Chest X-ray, AP view. Patient: 58 years old, sex M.
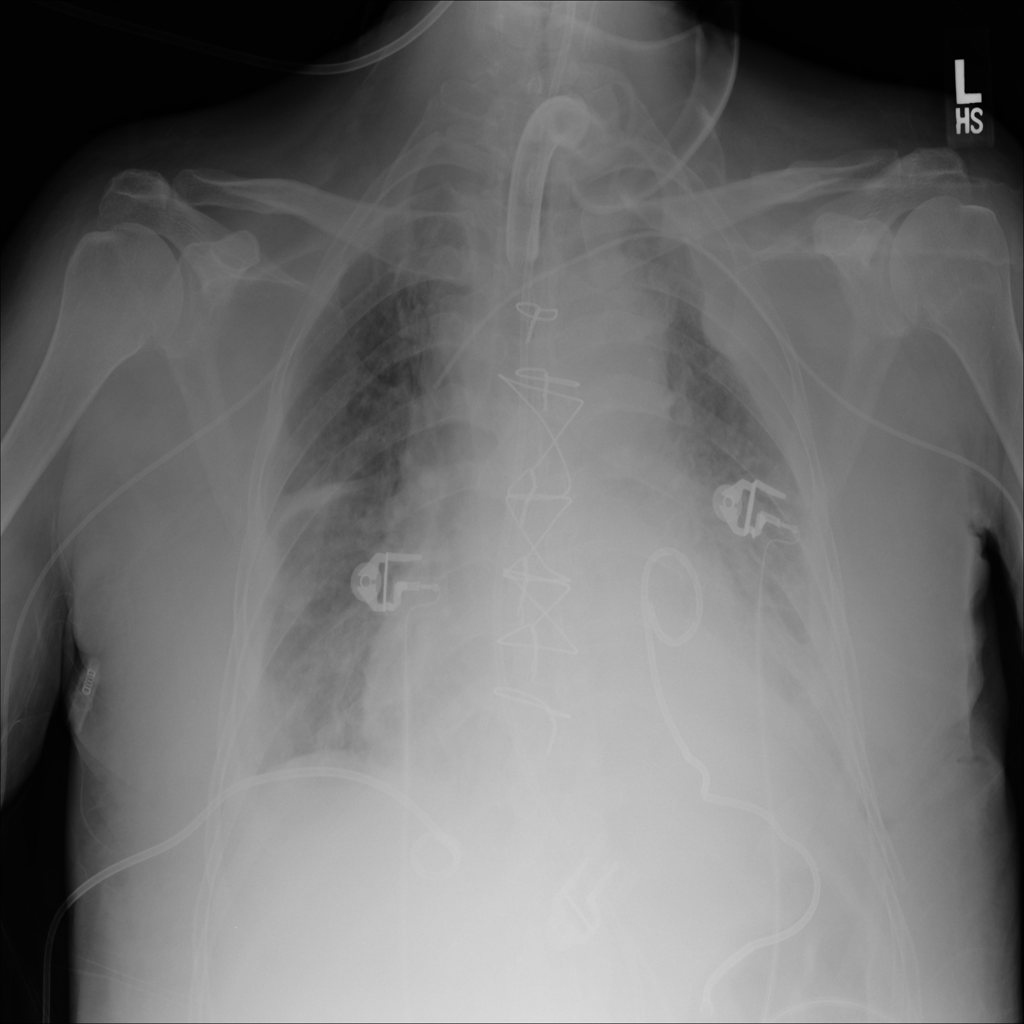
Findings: Consolidation, Pleural_Thickening